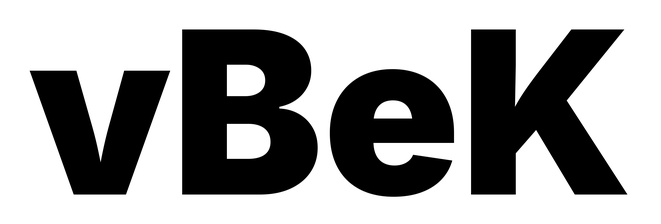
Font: Inter_Black